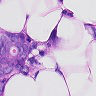
Metastatic tissue present: yes